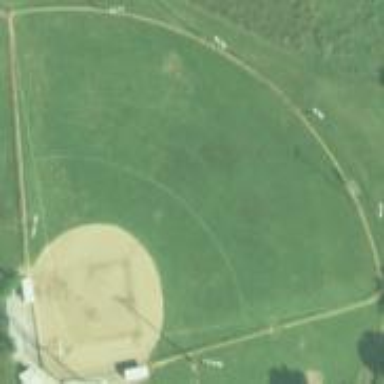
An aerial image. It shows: Baseball pitch for leisure land.